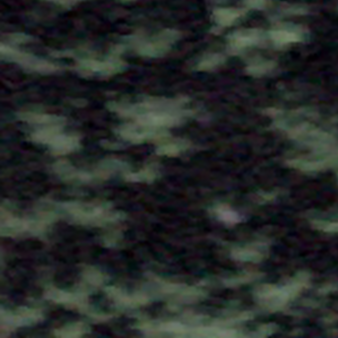
Label: other